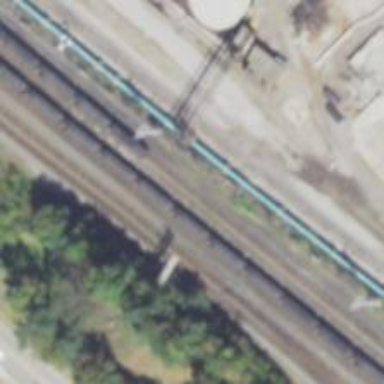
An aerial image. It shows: Railway signal.